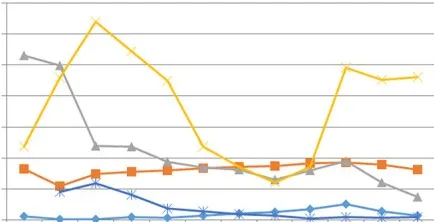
Data for infection.
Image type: pathology (immunostaining)